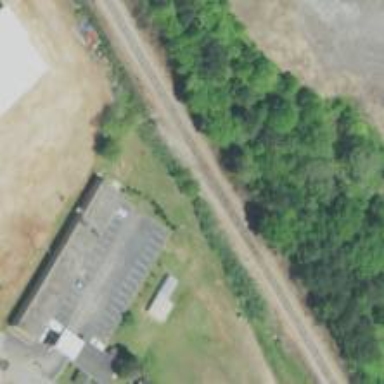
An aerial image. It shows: Disused railway spur.